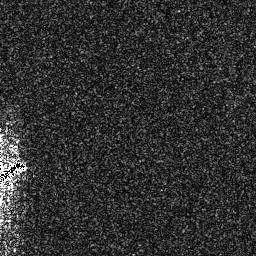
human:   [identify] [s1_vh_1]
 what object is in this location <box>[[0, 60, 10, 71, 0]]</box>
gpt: <ref>1 medium ship at the left</ref>